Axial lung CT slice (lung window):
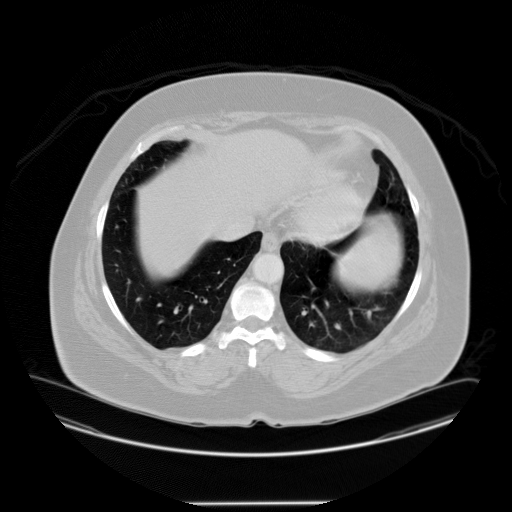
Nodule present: no